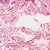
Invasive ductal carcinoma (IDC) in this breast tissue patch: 0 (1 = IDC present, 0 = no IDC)